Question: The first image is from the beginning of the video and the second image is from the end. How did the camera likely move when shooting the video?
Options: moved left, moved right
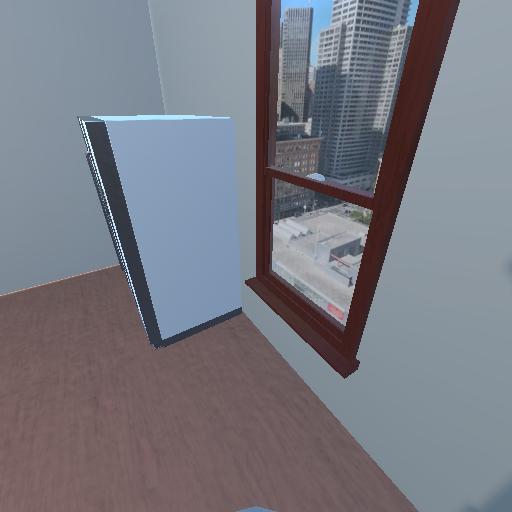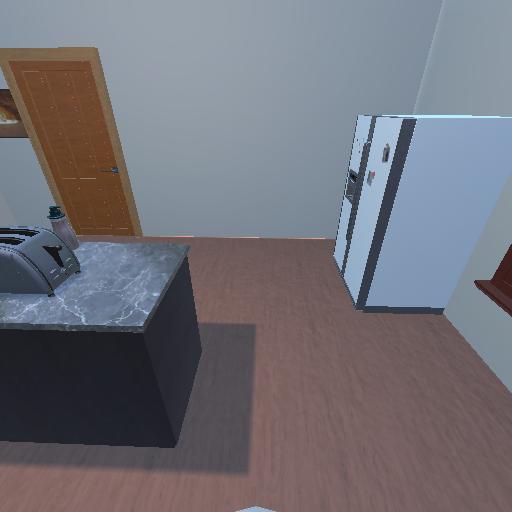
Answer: moved left